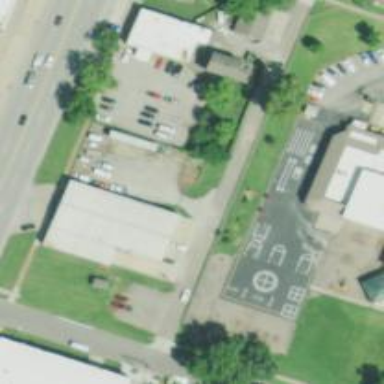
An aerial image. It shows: Alleyway designated as service road.